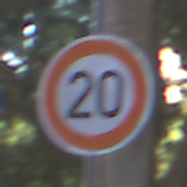
Verkehrszeichen: Geschwindigkeit20
Umgebung: Outdoor, Suburban
Tageszeit: MorningAfternoon
Wetter: PartlyCloudy
Licht: Natural
Jahreszeit: NotSpecified
Kontrast: LowContrast